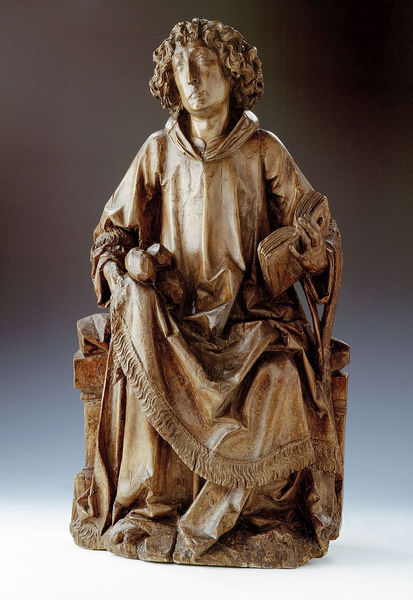
Titel: Hl. Stephanus
Künstler: Tilman Riemenschneider
Institution: Würzburg, Mainfränkisches Museum
Schlagwörter: hand, kopf, mann, gelb, sitzen, braun, finger, holz, mund, nase, stuhl, blick, gürtel, arm, augen, bibel, falten, gesicht, kragen, stein, steine, hals, hände, kirche, figur, fransen, gewand, haare, kutte, mantel, sitzend, kinn, lippen, locken, schräg, skulptur, statue, lehne, sitz, bank, hocker, lesen, robe, bronze, geneigt, buch, denken, schnitzerei, christus, jesus, mönch, heiliger, geistlich, heilig, geschnitzt, schnitzen, bräunlich, kapuze, apostel, christud, holzu, denkne